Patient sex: M
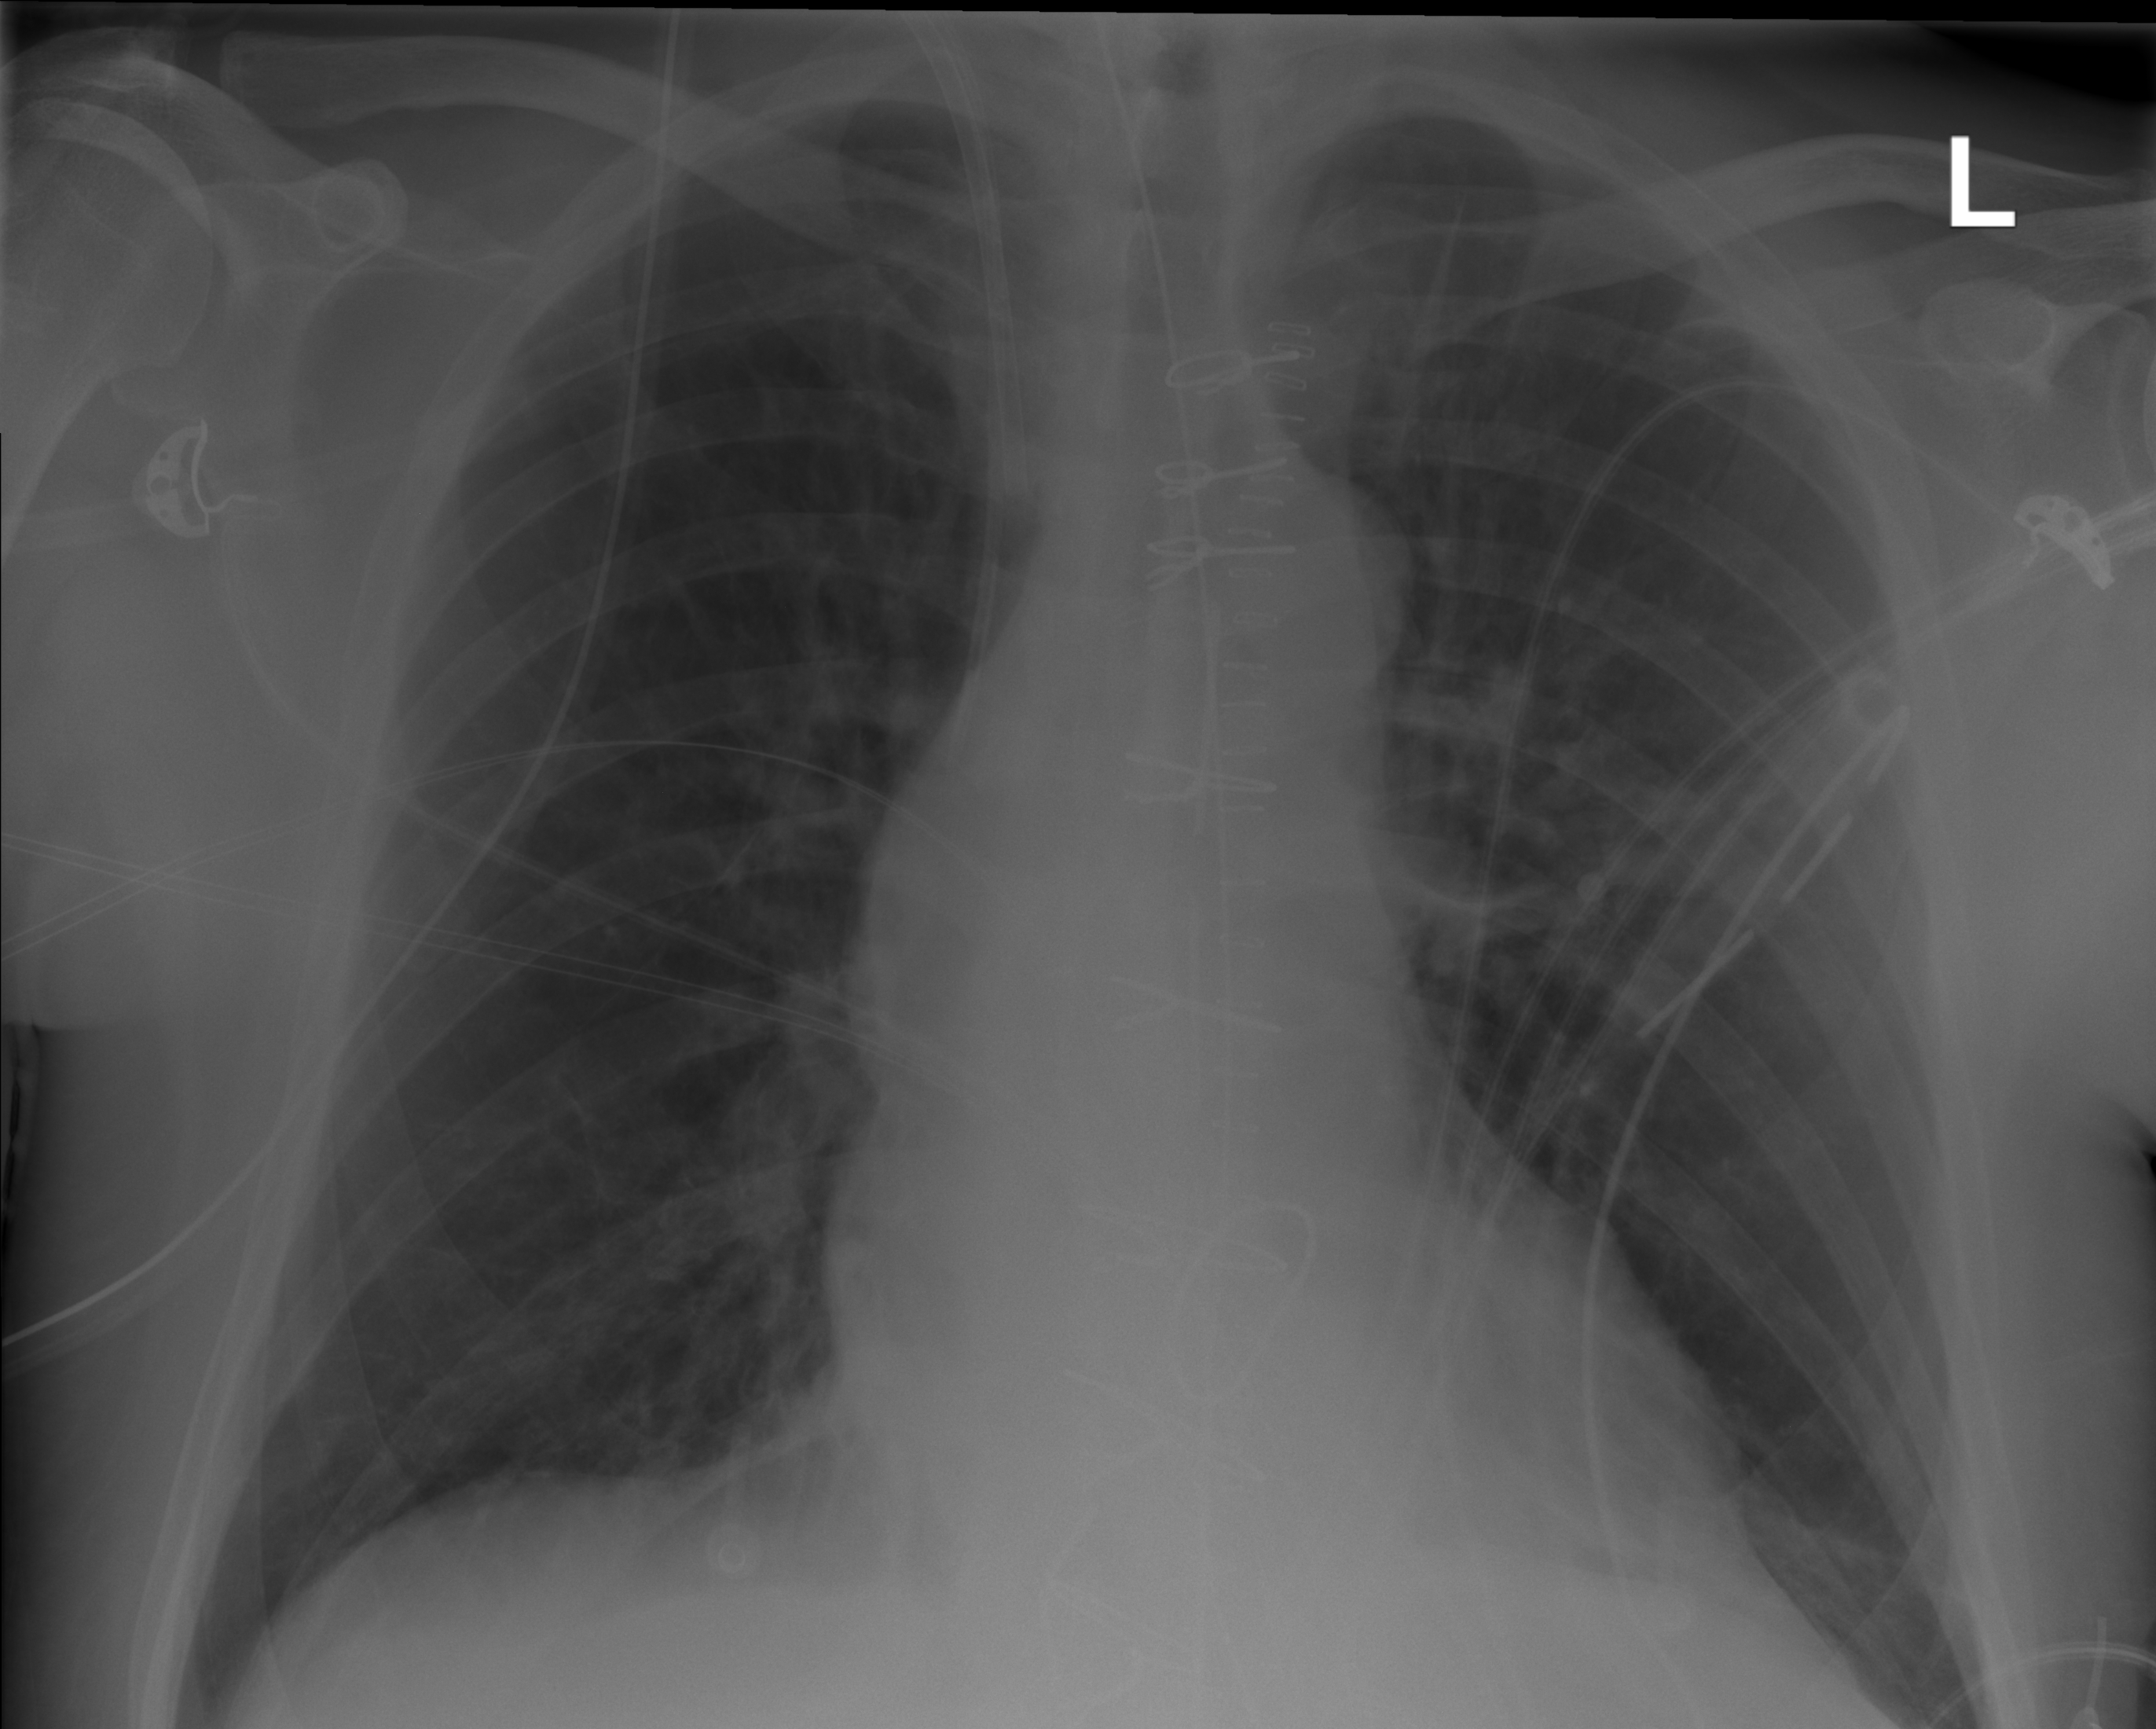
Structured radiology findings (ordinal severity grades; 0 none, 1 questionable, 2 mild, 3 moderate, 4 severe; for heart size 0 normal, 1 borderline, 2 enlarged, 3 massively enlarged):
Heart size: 0
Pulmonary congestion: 0
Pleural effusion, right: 0
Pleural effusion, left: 0
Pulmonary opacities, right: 0
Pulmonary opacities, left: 0
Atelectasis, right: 0
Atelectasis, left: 2